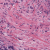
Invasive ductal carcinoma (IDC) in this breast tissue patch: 1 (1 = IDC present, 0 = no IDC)